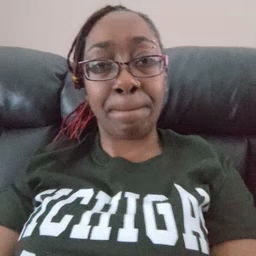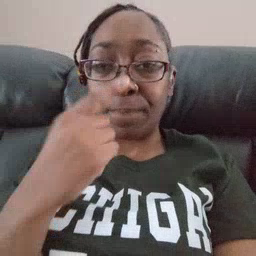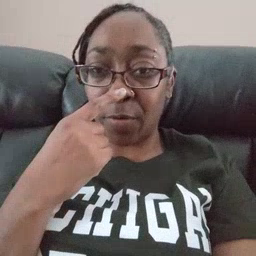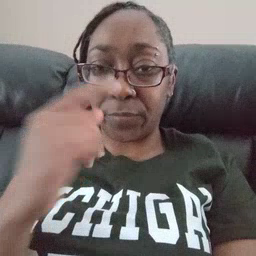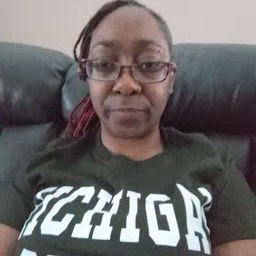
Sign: nose